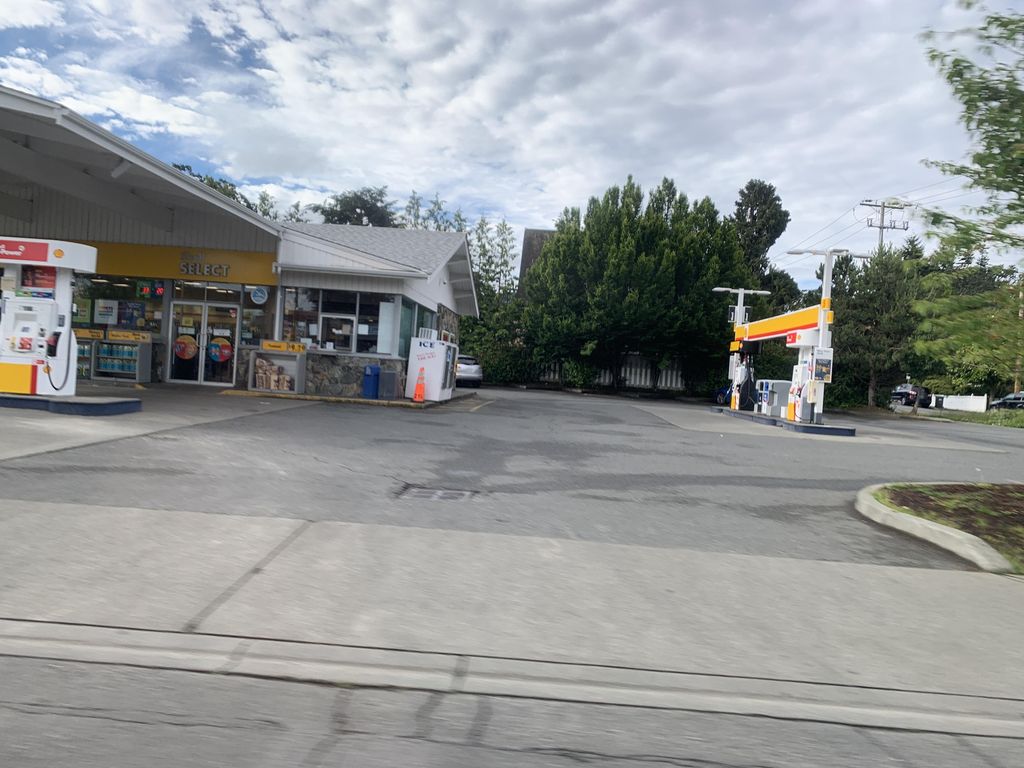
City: victoria